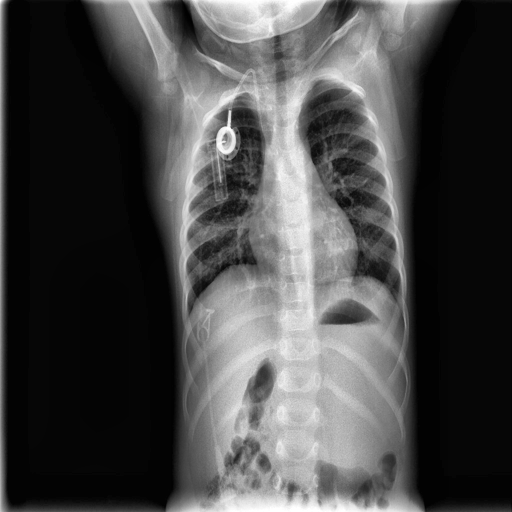
Finding: NORMAL